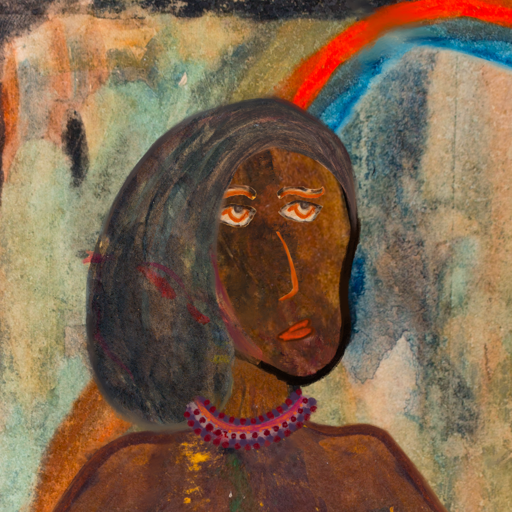
Background: Childish, Head And Neck Side: Mosgoul, Face Side: Experience, Bust: Comrade, Hair Side: Gypsy_Mother, Head Accessory: Blank, Second Necklace: Blank, Necklace: Roy_Bahadur, Baby: Blank